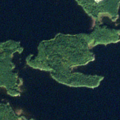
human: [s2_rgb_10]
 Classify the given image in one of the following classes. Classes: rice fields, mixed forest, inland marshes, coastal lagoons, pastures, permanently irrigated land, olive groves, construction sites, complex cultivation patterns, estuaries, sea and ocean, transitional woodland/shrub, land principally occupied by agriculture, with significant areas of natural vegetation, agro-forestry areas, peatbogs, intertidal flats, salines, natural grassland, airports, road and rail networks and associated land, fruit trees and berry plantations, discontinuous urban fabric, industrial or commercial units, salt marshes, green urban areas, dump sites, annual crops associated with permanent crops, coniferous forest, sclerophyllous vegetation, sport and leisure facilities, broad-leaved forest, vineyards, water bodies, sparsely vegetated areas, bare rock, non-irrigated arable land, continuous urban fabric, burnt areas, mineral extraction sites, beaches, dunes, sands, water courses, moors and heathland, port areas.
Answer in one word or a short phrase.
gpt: coniferous forest, water bodies